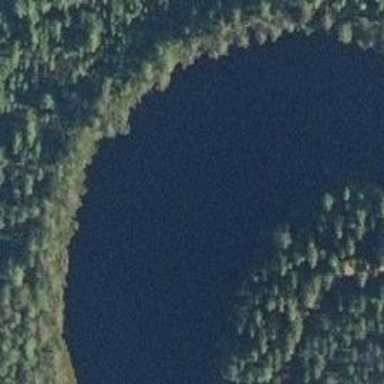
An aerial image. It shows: Pond surrounded by natural water.